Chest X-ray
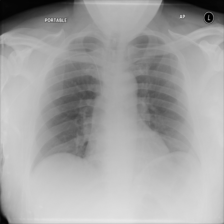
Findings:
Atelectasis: negative
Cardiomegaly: negative
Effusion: negative
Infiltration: negative
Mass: negative
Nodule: negative
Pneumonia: negative
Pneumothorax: negative
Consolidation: negative
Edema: negative
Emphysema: negative
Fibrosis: negative
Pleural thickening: negative
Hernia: negative